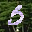
Label: 5